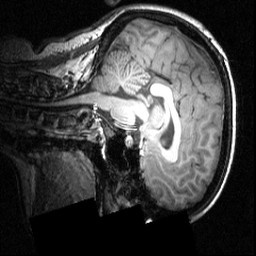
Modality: T1w
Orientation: sagittal
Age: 16
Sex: female
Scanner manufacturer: siemens
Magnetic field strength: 3.951 T
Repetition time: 1.5 s
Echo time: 0.00335 s